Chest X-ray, PA view. Patient: 25 years old, sex M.
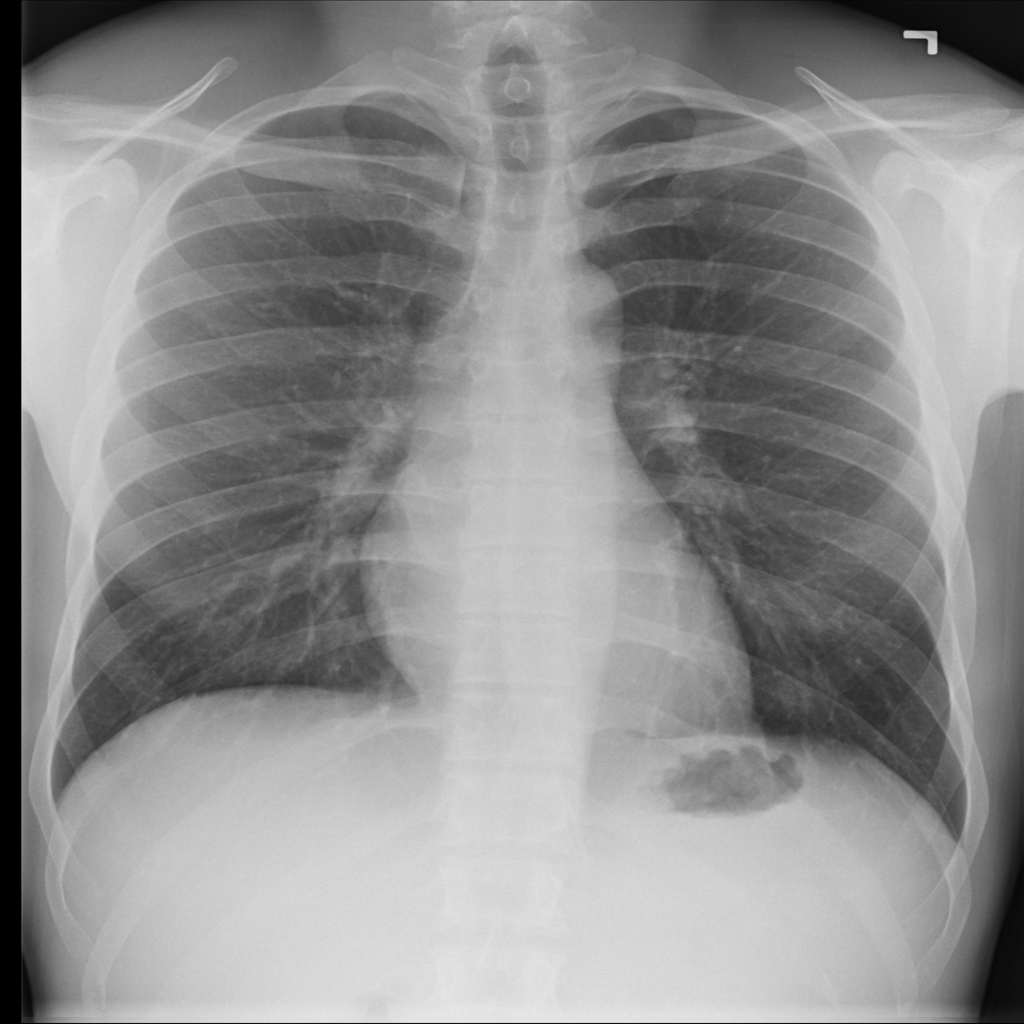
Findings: Infiltration